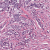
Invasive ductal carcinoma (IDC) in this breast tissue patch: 1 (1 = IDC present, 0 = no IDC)